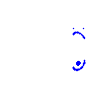
Particle: kaon